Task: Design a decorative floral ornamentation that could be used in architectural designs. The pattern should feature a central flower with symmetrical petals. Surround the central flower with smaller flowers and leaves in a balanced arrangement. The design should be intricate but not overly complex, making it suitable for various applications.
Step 1757:
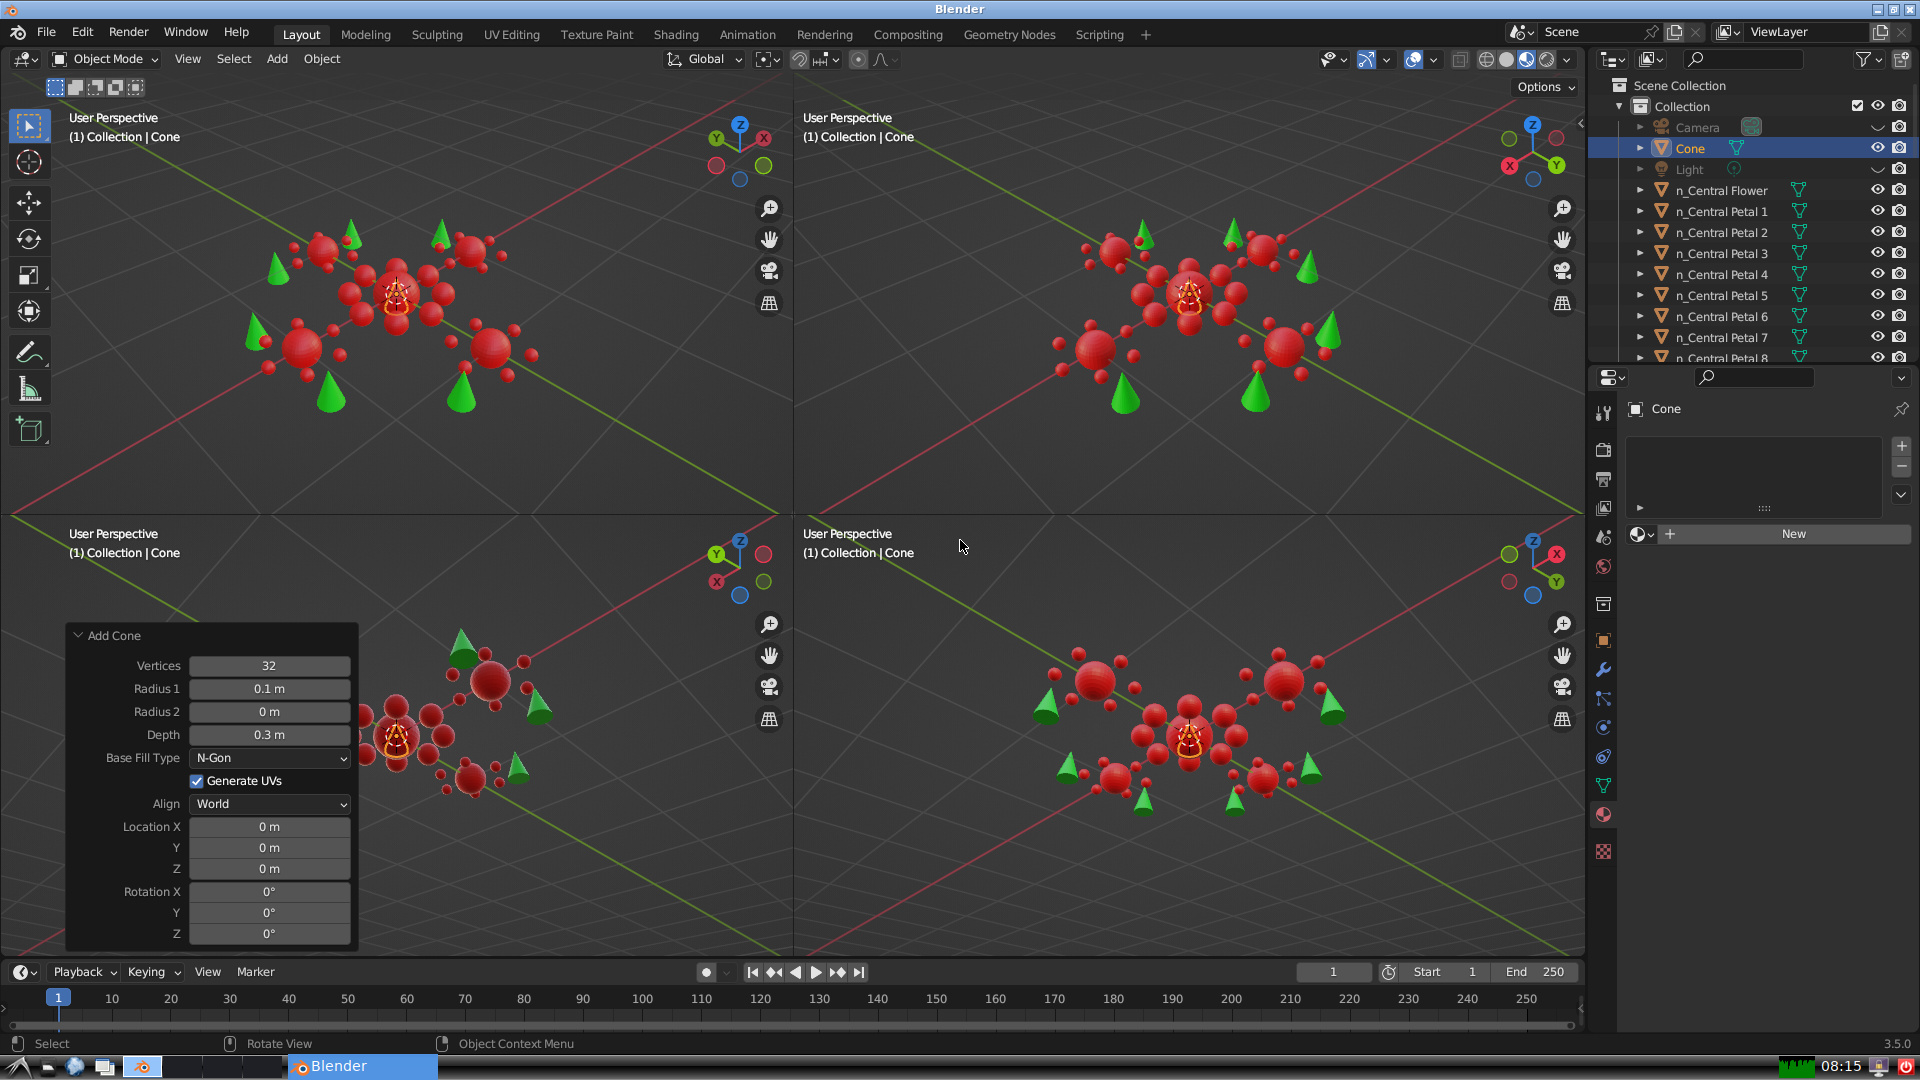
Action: {"key_press": ['Ctrl, Home']}